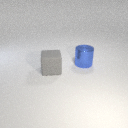
large blue metal cylinder behind large gray rubber cube